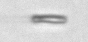
Label: fiber